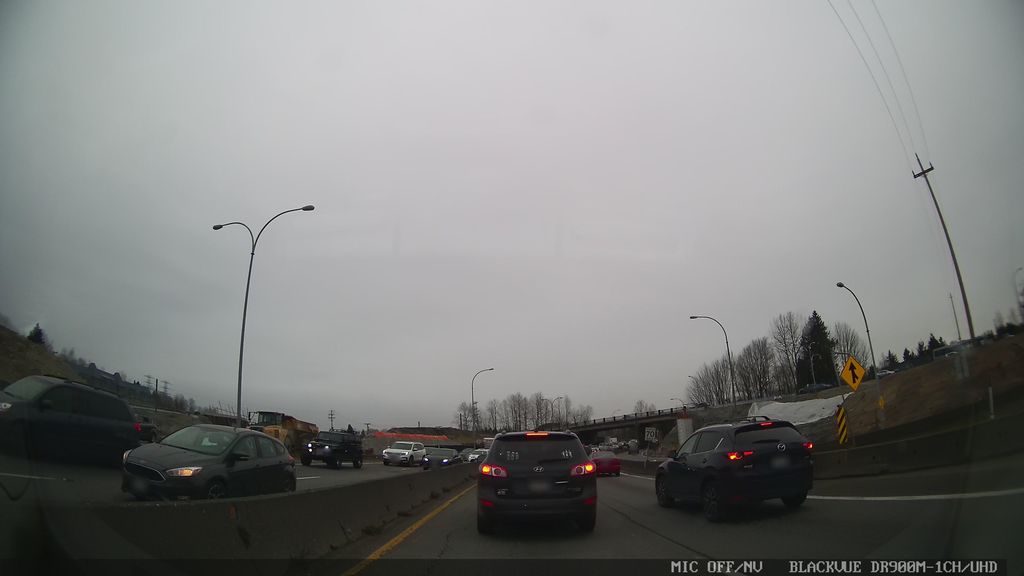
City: vancouver